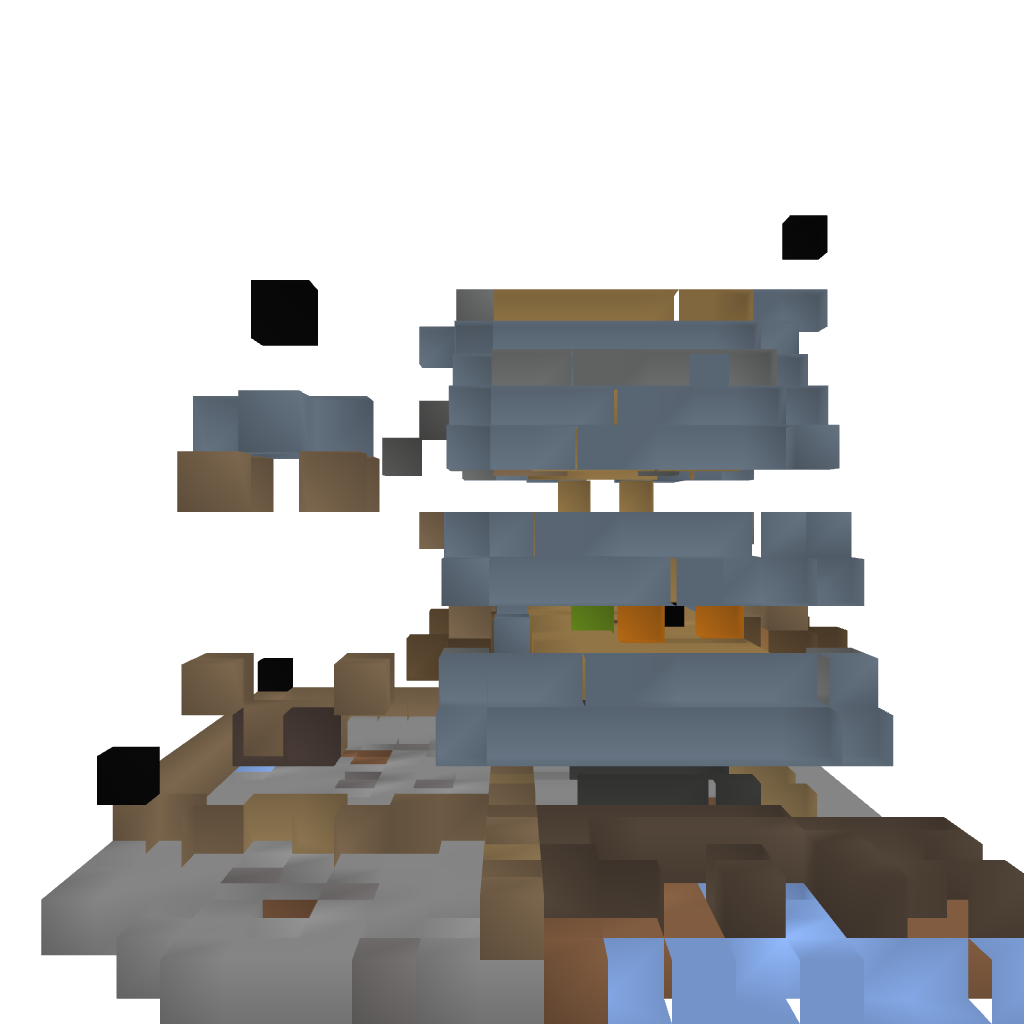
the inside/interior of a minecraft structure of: Barn with Water Tower